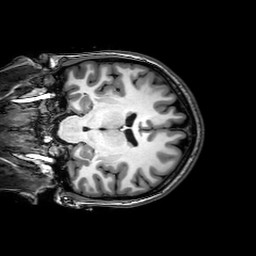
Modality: T1w
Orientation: coronal
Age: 22
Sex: female
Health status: healthy
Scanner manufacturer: philips
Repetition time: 0.00818 s
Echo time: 0.00374 s